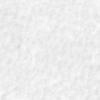
Label: no_change